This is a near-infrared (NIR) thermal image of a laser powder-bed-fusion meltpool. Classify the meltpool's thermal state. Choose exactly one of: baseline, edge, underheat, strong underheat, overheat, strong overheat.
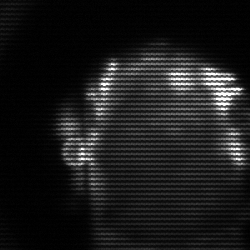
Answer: baseline